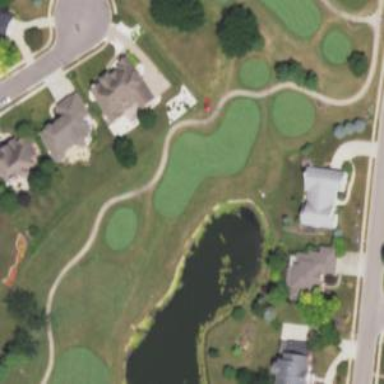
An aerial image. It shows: Grassy area designated as golf tee.